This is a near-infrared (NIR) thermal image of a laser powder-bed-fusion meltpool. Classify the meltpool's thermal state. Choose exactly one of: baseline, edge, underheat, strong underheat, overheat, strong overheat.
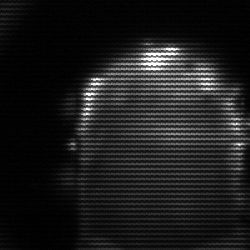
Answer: baseline